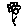
Label: flower